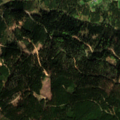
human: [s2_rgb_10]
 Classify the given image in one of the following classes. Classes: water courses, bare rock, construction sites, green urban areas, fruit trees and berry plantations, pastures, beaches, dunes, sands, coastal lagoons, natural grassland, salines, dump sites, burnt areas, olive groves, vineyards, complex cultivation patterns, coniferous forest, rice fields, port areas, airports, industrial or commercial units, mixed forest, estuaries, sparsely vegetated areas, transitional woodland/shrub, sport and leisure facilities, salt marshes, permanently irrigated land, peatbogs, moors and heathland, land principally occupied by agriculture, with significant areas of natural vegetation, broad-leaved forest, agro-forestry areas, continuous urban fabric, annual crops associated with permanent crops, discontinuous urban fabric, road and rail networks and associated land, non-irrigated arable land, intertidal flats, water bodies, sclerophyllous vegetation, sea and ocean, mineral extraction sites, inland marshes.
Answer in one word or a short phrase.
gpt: coniferous forest, mixed forest